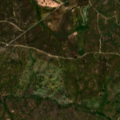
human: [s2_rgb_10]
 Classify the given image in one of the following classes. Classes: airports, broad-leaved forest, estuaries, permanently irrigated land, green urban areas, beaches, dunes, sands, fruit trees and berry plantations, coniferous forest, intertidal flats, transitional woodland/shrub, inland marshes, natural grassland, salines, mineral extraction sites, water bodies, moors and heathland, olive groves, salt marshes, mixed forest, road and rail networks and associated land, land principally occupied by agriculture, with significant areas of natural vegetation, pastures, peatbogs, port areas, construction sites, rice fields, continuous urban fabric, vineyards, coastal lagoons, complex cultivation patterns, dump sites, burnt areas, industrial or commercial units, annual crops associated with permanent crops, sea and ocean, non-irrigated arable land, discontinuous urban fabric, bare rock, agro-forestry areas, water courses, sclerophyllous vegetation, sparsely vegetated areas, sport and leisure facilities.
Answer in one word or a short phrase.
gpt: olive groves, pastures, complex cultivation patterns, agro-forestry areas, broad-leaved forest, transitional woodland/shrub